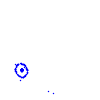
Particle: proton